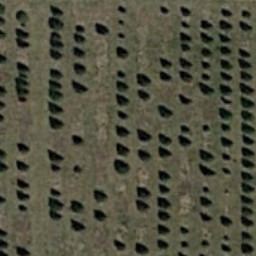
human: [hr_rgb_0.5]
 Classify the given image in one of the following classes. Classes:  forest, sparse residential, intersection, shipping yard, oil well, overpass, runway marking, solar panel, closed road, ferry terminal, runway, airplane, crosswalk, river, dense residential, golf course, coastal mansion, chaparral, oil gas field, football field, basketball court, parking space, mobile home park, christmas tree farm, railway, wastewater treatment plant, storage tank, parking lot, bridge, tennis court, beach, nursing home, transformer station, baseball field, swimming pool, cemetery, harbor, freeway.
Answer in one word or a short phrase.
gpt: christmas tree farm